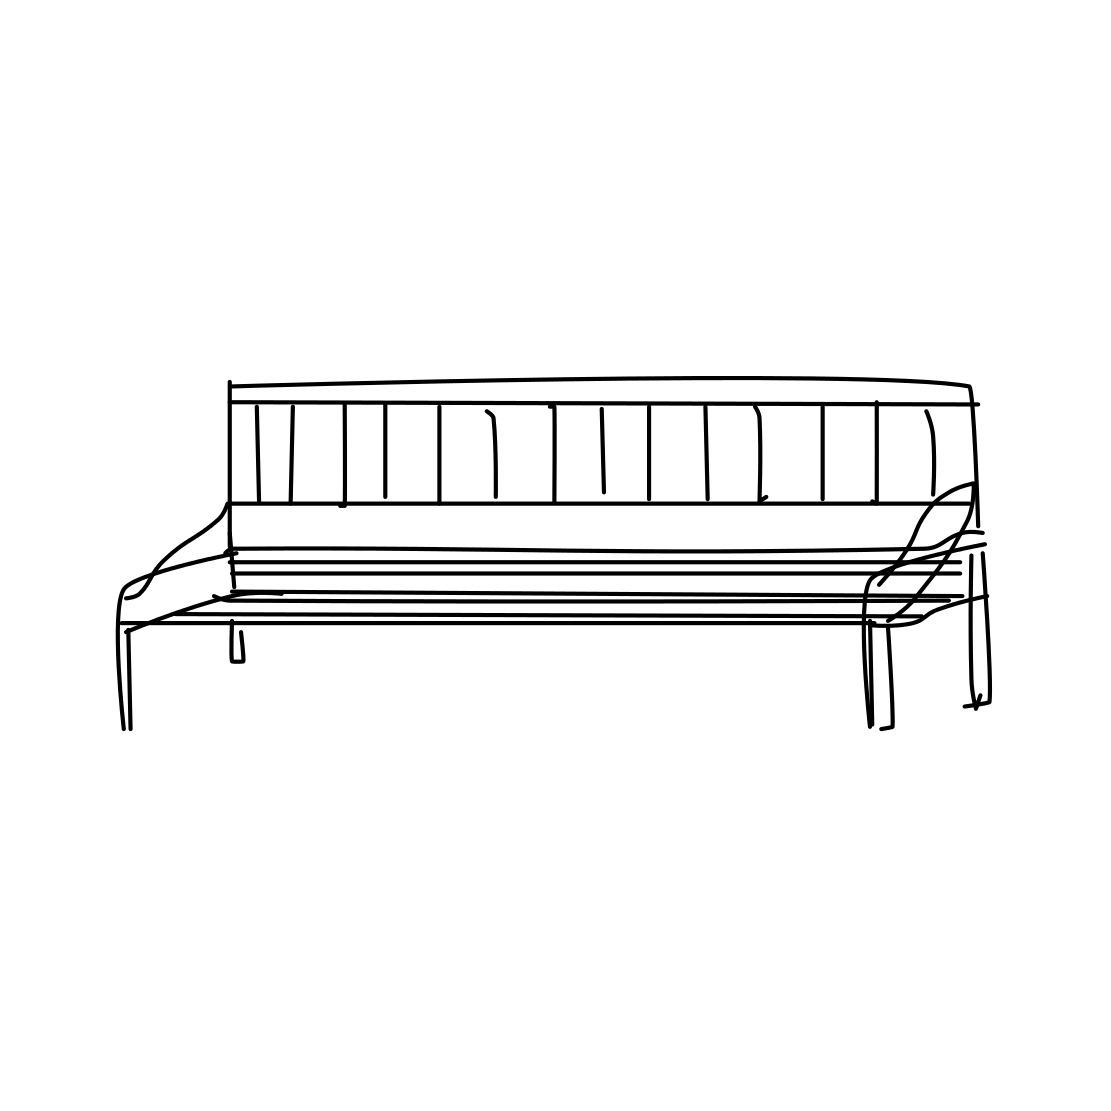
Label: bench